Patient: sex M, age 68
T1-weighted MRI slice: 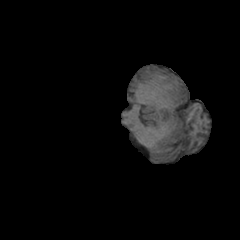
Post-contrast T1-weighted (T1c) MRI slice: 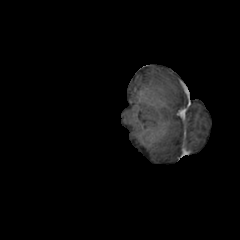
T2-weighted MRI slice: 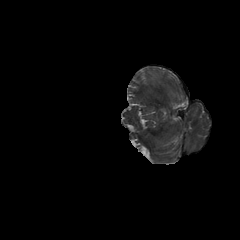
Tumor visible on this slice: no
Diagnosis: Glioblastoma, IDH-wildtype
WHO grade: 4